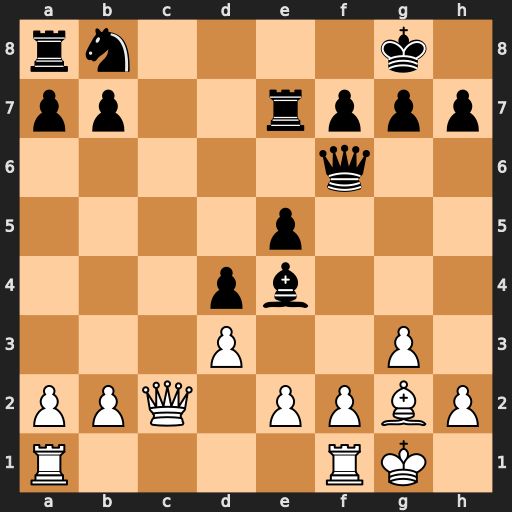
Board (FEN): rn4k1/pp2rppp/5q2/4p3/3pb3/3P2P1/PPQ1PPBP/R4RK1
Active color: w
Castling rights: -
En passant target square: -
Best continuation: Qc8+ Re8 Qxe8#